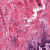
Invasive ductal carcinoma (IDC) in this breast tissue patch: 0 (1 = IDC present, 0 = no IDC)